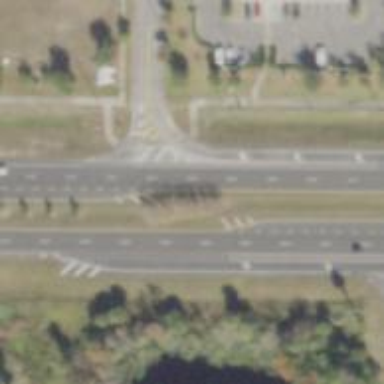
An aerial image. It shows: Uncontrolled road crossing.